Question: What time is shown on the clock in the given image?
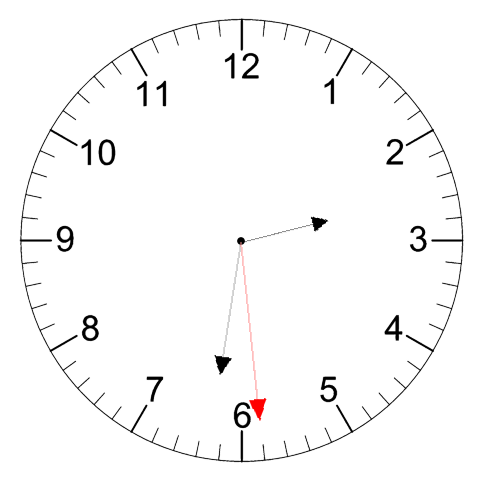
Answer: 02:31:29